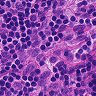
Metastatic tissue present: no